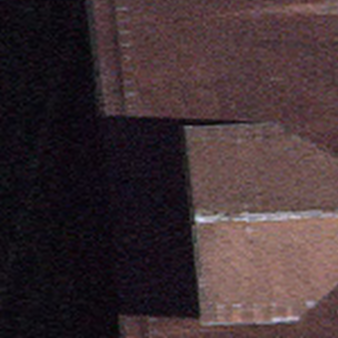
Label: other